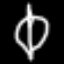
Label: leaf